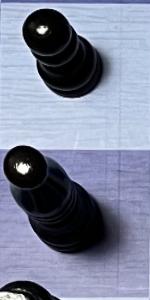
Label: Bishop_Black